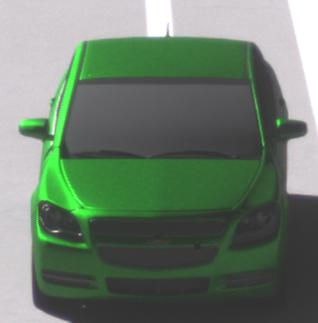
Make: Chevrolet
Model: Malibu 2.4
Detailed model: Malibu
Model produced from: 2012/07
Model produced until: 2014/08
Doors: 4
Color: green
Road condition: dry road
Daytime: morning or afternoon
Contrast: high contrast